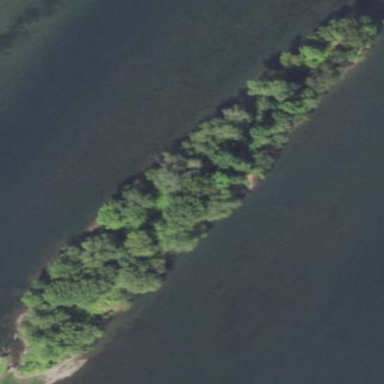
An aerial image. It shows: Islet.